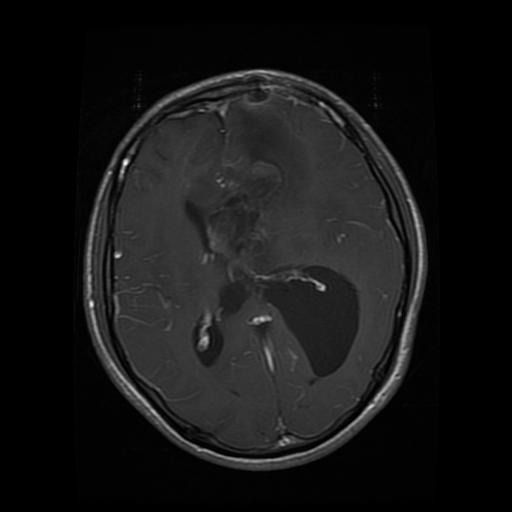
Label: glioma